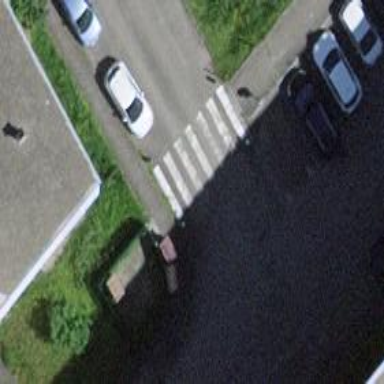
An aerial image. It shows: Zebra crossing for pedestrians.